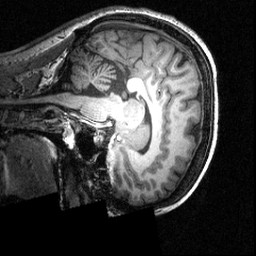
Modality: T1w
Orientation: sagittal
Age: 16
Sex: female
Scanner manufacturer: siemens
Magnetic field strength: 3.951 T
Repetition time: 1.5 s
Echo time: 0.00335 s